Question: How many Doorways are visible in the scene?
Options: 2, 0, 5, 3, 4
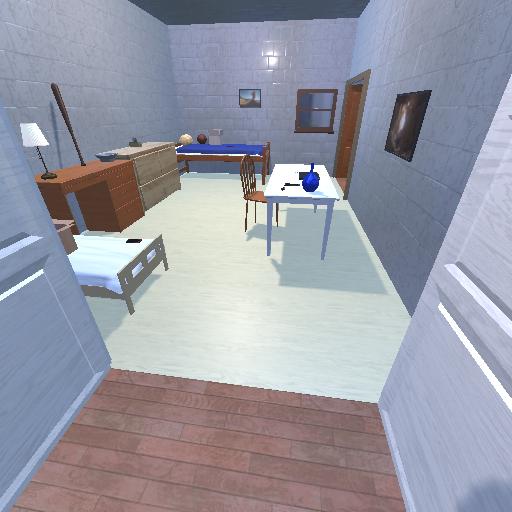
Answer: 2